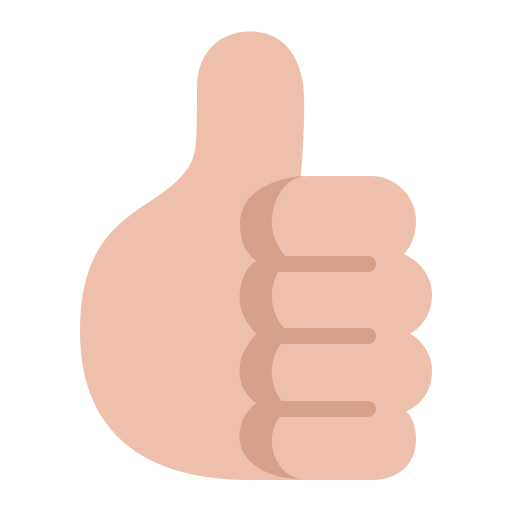
thumbs up flat  light